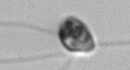
Label: flagellate_morphotype1